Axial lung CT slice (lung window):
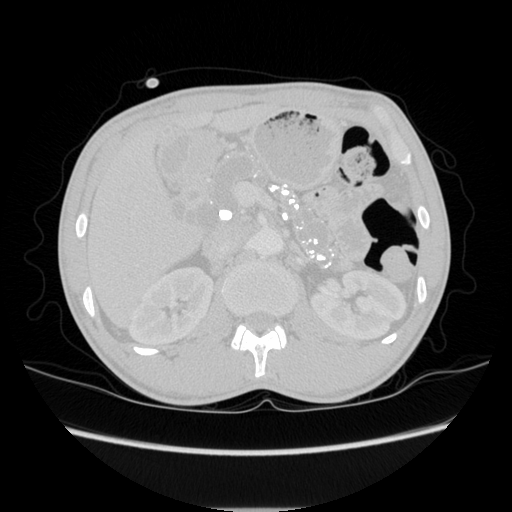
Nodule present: no